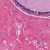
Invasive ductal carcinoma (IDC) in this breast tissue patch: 0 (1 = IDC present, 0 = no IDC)